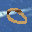
Label: 0